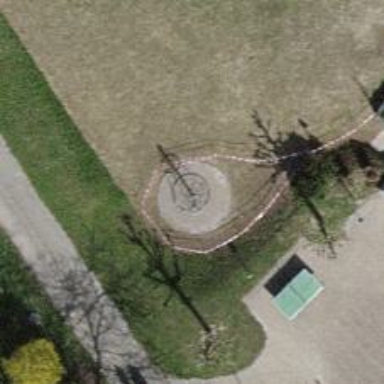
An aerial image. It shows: Playground featuring climbing frame.